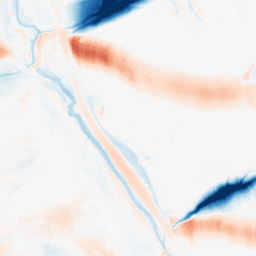
Category: morphological
Decomposition family: morphological_ellipse
Decomposition parameters: operation: average
width: 50
height: 20
Upsampling method: quintic
Upsampling parameters: scale: 2
Upsampling scale: 2